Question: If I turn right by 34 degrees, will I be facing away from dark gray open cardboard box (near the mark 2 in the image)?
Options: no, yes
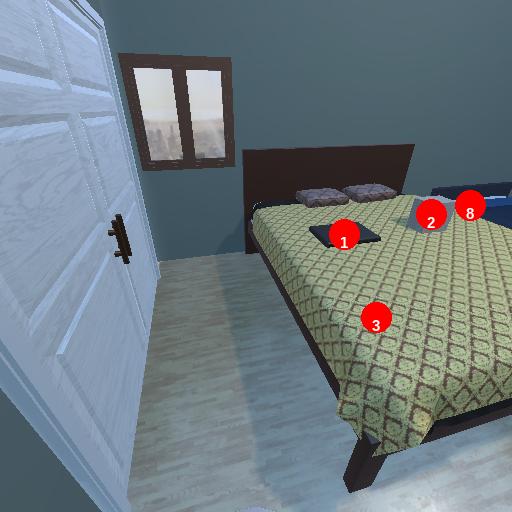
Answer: no